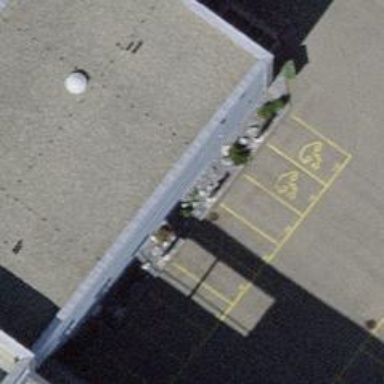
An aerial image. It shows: Charging station.